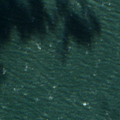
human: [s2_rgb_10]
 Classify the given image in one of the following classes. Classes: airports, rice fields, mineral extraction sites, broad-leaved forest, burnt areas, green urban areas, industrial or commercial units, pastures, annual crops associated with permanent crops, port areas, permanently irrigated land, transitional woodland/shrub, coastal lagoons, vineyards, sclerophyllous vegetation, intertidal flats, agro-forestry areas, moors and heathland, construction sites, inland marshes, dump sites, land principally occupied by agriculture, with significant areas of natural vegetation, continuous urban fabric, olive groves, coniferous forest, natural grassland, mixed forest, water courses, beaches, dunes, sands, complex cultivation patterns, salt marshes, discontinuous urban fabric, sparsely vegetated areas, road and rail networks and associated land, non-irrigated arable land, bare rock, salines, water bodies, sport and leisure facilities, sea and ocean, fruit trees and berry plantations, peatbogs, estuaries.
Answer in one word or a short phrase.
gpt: sea and ocean